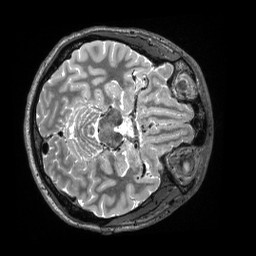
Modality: T2w
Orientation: axial
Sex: male
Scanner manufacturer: siemens
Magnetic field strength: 3 T
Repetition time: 3.2 s
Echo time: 0.563 s